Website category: phone
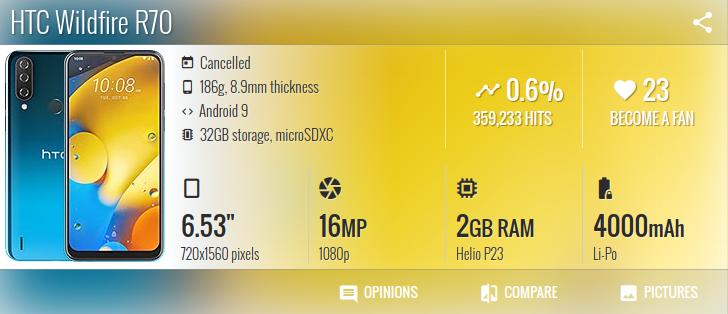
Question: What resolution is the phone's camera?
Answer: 1080p

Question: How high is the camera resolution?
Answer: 1080p

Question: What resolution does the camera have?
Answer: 1080p

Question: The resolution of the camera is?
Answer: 1080p

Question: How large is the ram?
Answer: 2 GB RAM

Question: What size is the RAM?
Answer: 2 GB RAM

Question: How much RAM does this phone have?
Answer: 2 GB RAM

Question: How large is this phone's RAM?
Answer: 2 GB RAM

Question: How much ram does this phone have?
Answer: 2 GB RAM

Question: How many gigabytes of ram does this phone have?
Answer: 2 GB RAM

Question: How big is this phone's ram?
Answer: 2 GB RAM

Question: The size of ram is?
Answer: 2 GB RAM

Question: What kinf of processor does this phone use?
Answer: Helio P23

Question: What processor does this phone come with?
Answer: Helio P23

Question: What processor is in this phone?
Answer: Helio P23

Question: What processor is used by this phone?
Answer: Helio P23

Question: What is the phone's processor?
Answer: Helio P23

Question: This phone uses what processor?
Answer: Helio P23

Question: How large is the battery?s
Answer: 4000 mAh

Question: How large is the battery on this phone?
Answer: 4000 mAh

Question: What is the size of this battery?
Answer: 4000 mAh

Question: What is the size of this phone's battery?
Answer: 4000 mAh

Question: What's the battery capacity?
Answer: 4000 mAh

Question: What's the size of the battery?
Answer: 4000 mAh

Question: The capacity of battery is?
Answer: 4000 mAh